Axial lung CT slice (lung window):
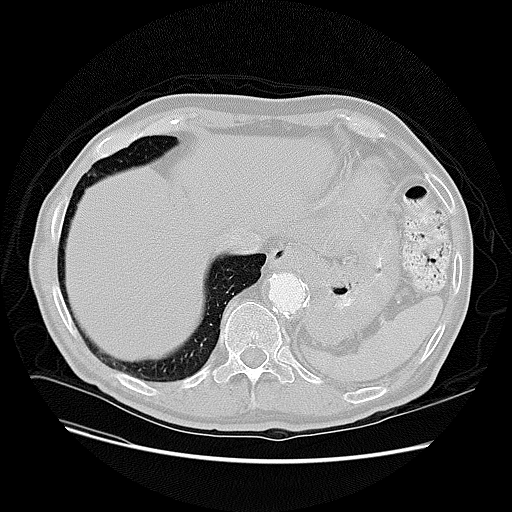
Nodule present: no